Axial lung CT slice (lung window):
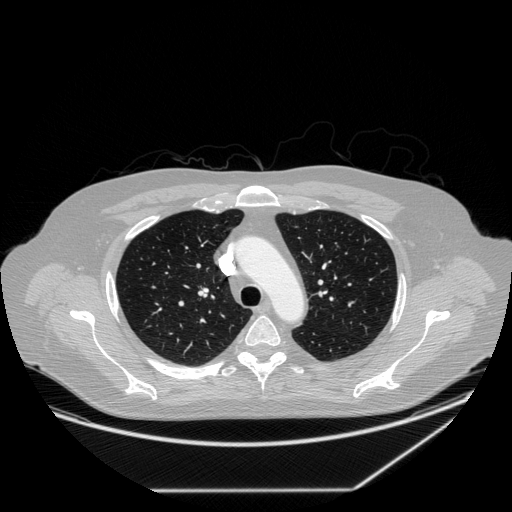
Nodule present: yes
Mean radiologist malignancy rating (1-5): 2